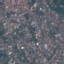
Land use / land cover class: Residential